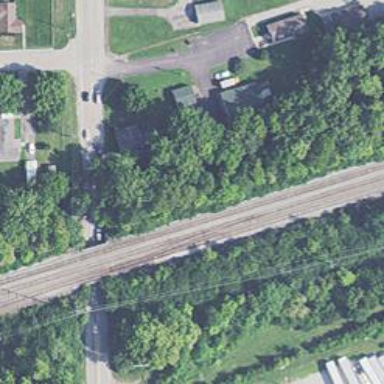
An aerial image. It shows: Railway siding for service.